九年级 · 度量几何学
将正方形 $A B C D$ 绕点 $A$ 按逆时针方向旋转 $30^{\circ}$, 得正方形 $A B_{1} C_{1} D_{1}, B_{1} C_{1}$ 交 $C D$ 于点 $E, A B=2$,则四边形 $A B_{1} E D$ 的内切圆半径为 \$ \qquad \$。
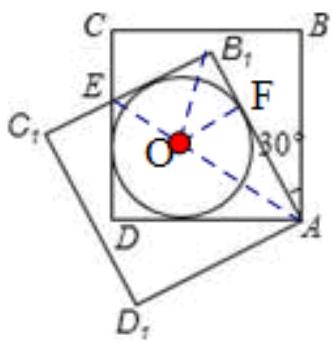
答案: $\sqrt{3}-1$
解析: 作 $\angle D A B_{1}$ 与 $\angle A B_{1} C_{1}$ 的角平分线交于点 $O$, 过 $O$ 作 $O F \perp A B_{1}$,

则 $\angle O A F=30^{\circ}, \angle A B_{1} O=45^{\circ}$,

故 $B_{1} F=O F=\frac{1}{2} O A ，$

设 $B_{1} F=x$, 则 $A F=2-x, A O=2 x$ ，

在Rt $\triangle A O F$ 中，

$\because A F^{2}+O F^{2}=O A^{2}$,

$$
\therefore(2-x)^{2}+x^{2}=4 x^{2}
$$

解得 $x=\sqrt{3}-1$ 或 $x=-\sqrt{3}-1$ (舍去)，

$\therefore$ 四边形 $A B_{1} E D$ 的内切圆半径为 $\sqrt{3}-1$.

故答案为 $\sqrt{3}-1$.